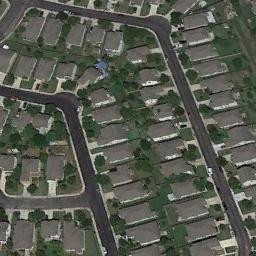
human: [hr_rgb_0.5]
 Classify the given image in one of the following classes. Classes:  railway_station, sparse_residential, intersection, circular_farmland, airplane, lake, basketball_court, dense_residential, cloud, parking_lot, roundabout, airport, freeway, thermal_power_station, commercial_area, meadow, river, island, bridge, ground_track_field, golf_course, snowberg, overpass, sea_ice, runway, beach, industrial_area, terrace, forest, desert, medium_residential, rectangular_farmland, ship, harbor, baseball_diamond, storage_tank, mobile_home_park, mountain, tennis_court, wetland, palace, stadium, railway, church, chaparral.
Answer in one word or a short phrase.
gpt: dense_residential